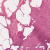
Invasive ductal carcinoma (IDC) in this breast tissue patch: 0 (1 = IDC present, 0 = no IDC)